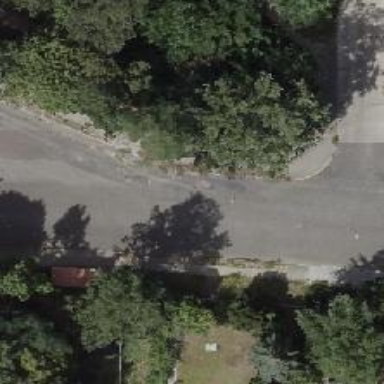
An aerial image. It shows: Residential road with sidewalks on both sides.